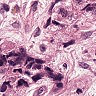
Metastatic tissue present: yes